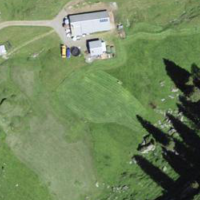
EUNIS habitat code: 23
Species observed at this site:
Silene dioica